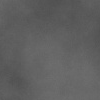
Atmospheric dust classification: dusty